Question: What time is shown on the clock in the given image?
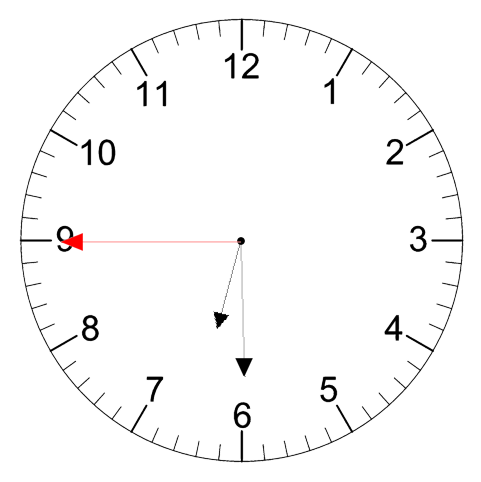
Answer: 06:29:45